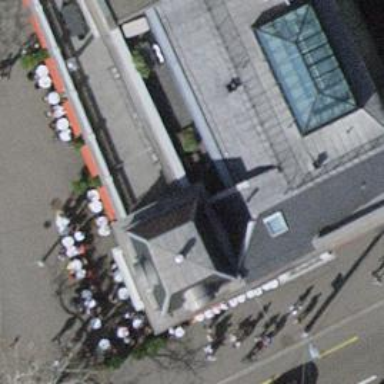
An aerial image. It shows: Café.